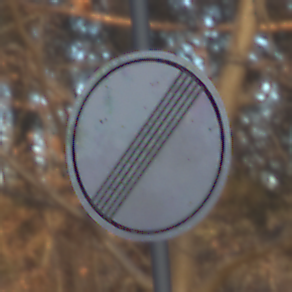
Verkehrszeichen: EndeSaemtlicherBegrenzungen
Umgebung: Outdoor, Nature
Tageszeit: SunriseSunset
Wetter: Clear
Licht: Natural
Jahreszeit: Autumn
Kontrast: HighContrast